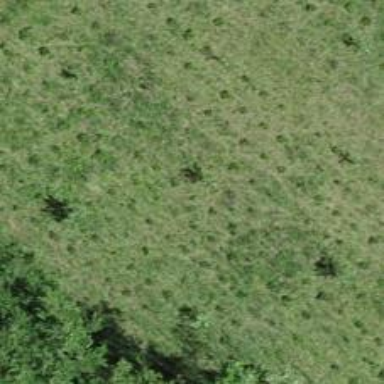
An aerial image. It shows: Needle-leaved tree in natural setting.